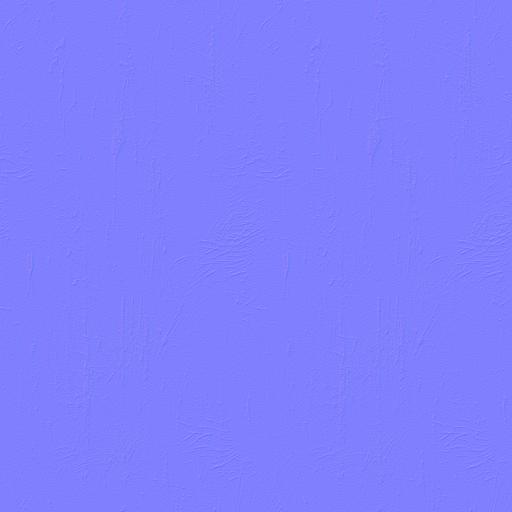
black blue plastic scratched smooth